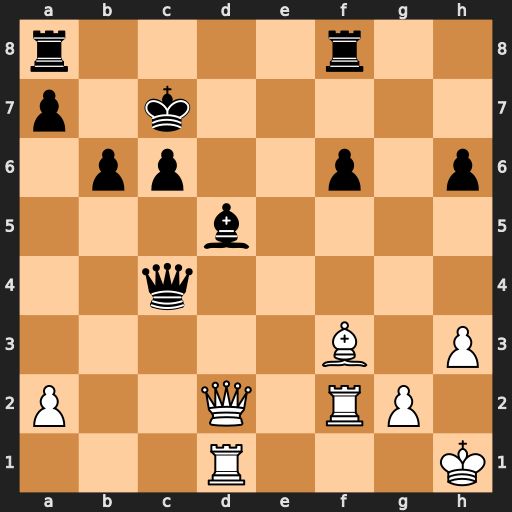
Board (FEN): r4r2/p1k5/1pp2p1p/3b4/2q5/5B1P/P2Q1RP1/3R3K
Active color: w
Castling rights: -
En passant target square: -
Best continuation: Rc1 Qxc1+ Qxc1